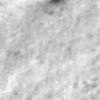
Label: no_change